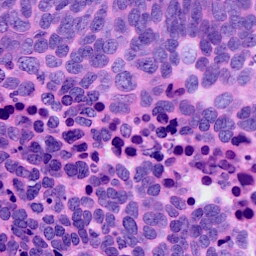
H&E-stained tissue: Ovarian